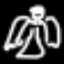
Label: angel